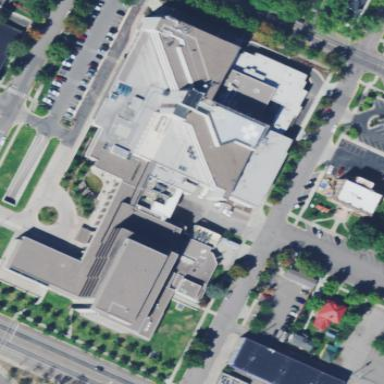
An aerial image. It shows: Hospital providing healthcare services.